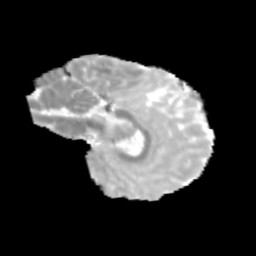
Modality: MD
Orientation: sagittal
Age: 12
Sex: male
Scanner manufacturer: siemens
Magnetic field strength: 3 T
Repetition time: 3.8 s
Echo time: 0.07 s